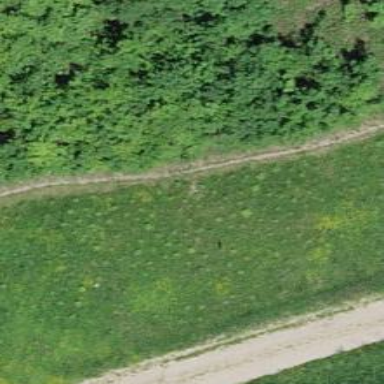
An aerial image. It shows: Ground path.